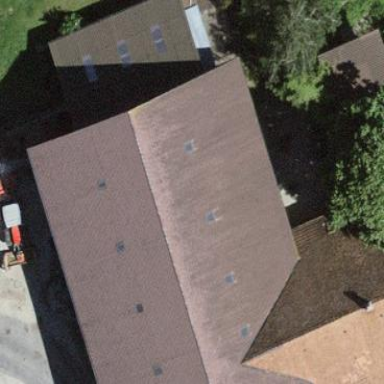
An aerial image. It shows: Farm building.